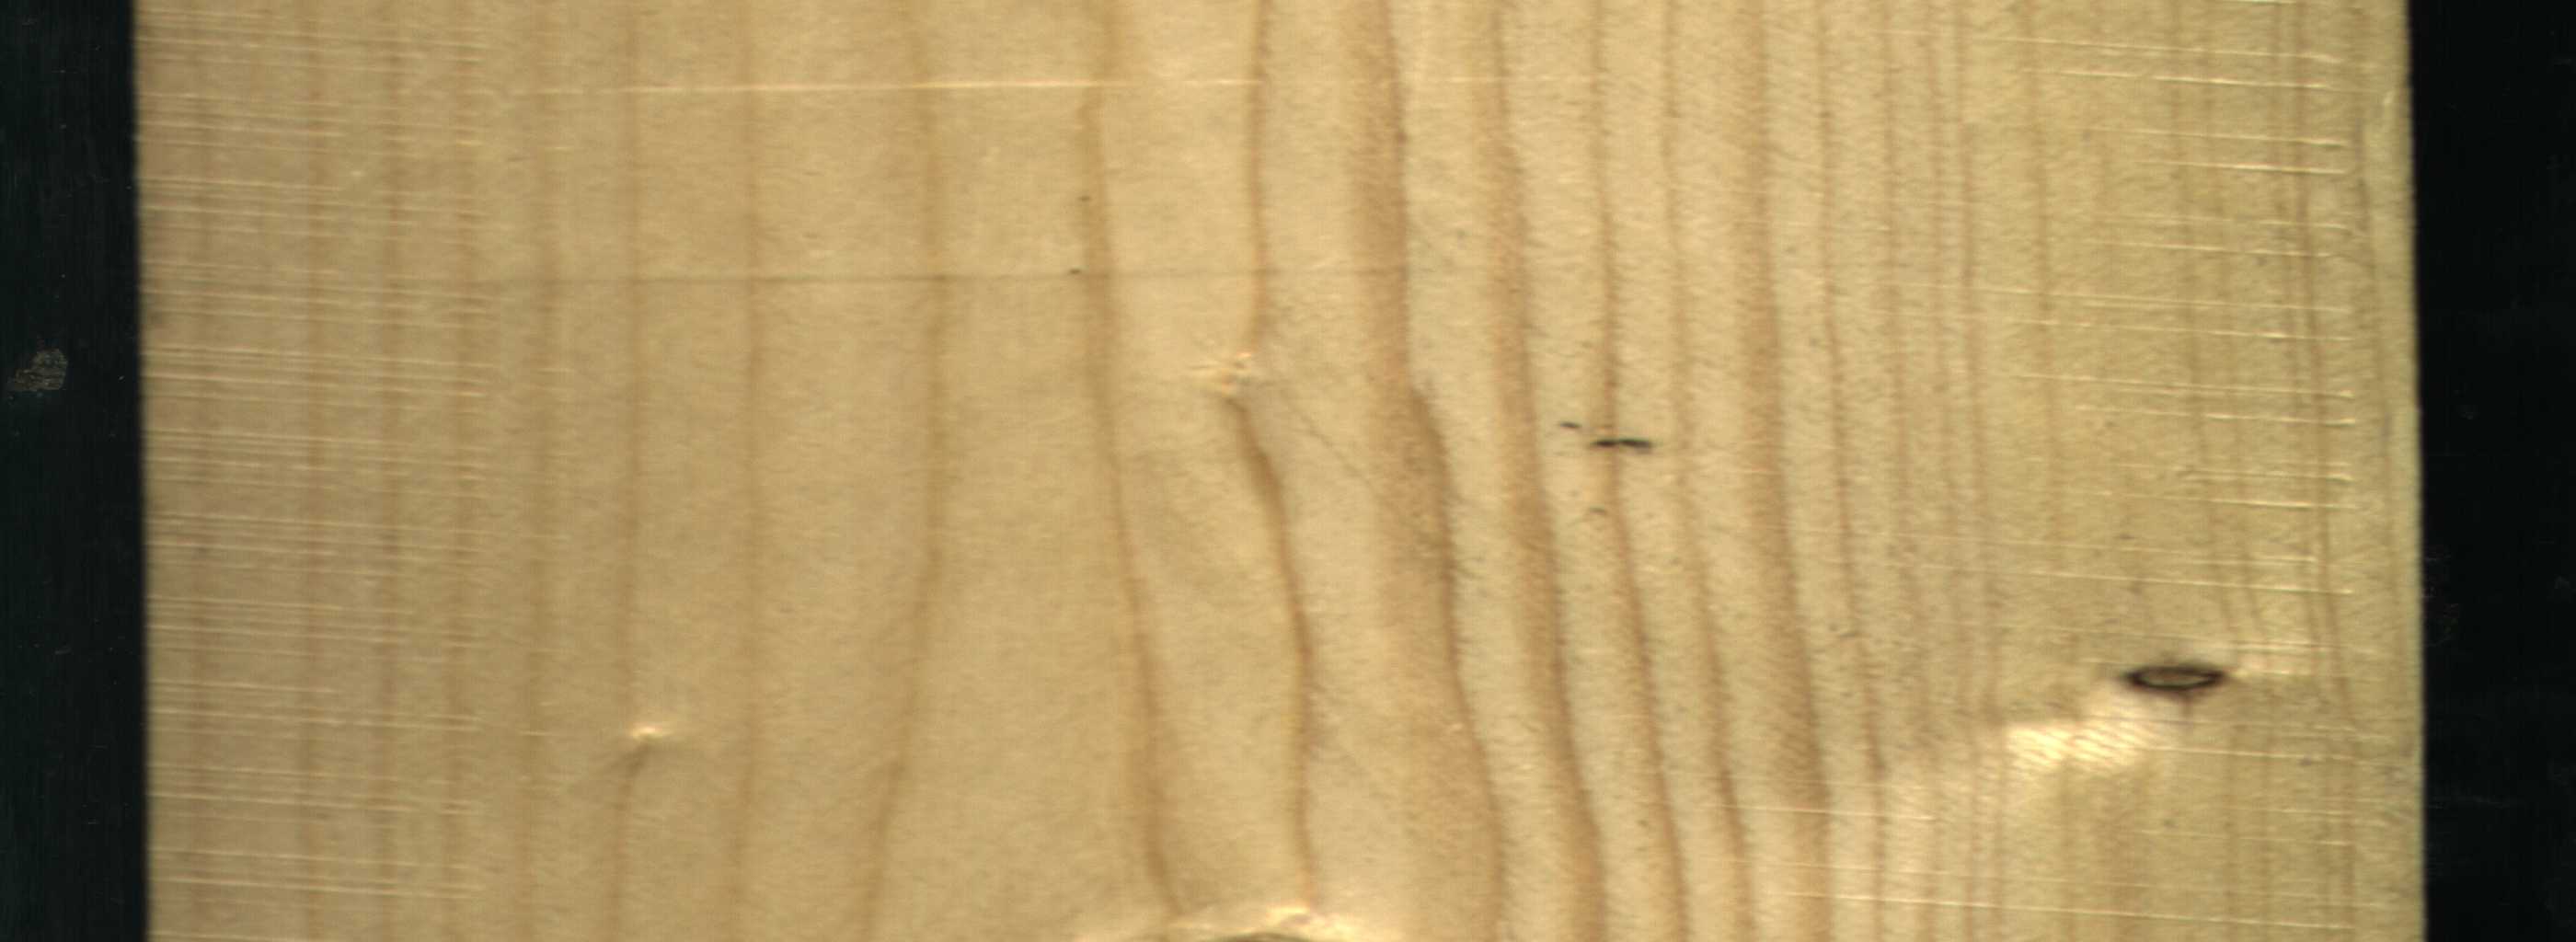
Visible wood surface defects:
Dead_Knot